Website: crate-barrel
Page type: address-validator
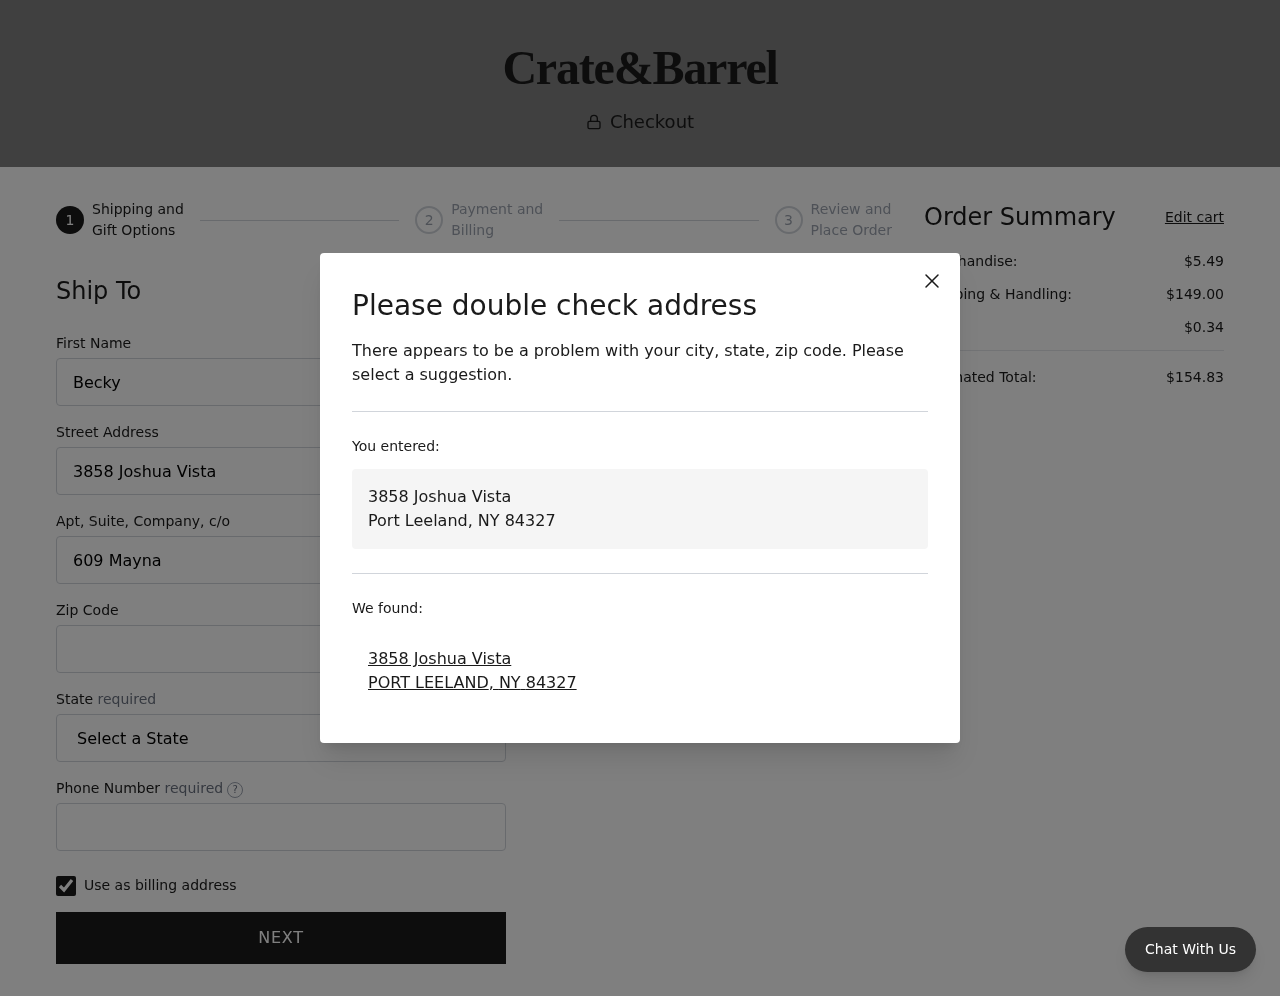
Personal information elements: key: PII_CITY
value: Port Leeland
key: PII_CITY
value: PORT LEELAND
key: PII_FIRSTNAME
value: Becky
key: PII_PHONE
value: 3705316592
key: PII_POSTCODE
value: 84327
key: PII_STATE
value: New York
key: PII_STATE_ABBR
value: NY
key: PII_STREET
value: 3858 Joshua Vista
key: PII_STREET2
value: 609 Maynard Cliff Apt. 128
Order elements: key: ORDER_SUBTOTAL
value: $5.49
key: ORDER_SHIPPING_COST
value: $149.00
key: ORDER_TAX
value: $0.34
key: ORDER_TOTAL
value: $154.83